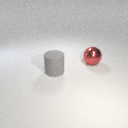
large red metal sphere behind large gray rubber cylinder